Question: When you clear the box on the new WPF 4.0 DatePicker control it shows "Select a date"

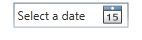
Answer: Unfortunately, setting the watermark text is a bit tricky.
How it can be done you can see in this article: <URL>